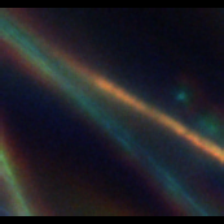
Taxon: Diatom_aggregate
Group: Diatoms